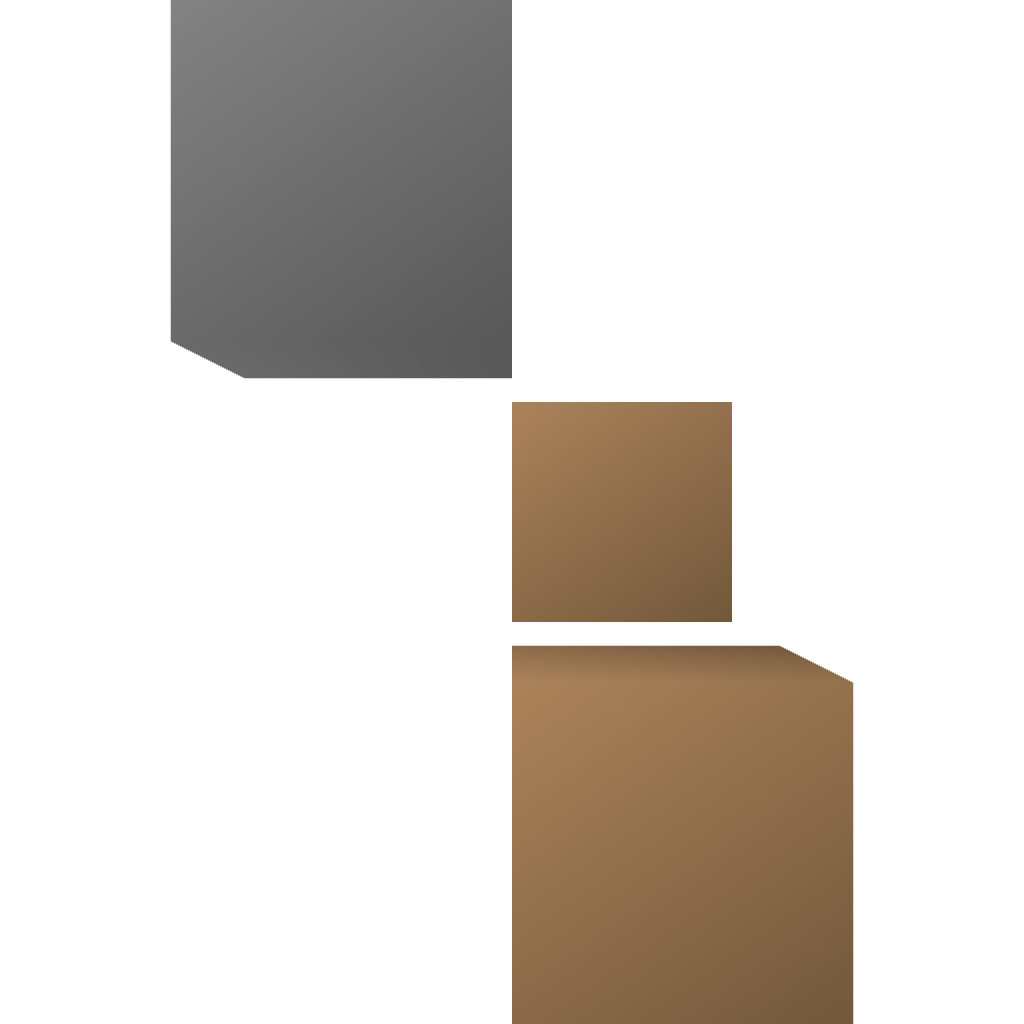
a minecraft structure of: Simple Casino bad low quality